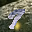
Label: 7